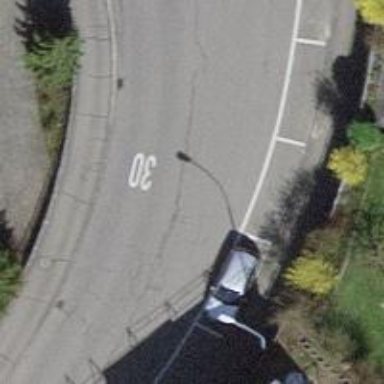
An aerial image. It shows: Residential road with asphalt surface. It has separate sidewalks on both sides.